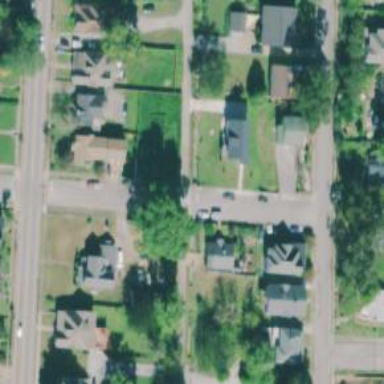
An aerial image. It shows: Living street with neighborhood greenway service.